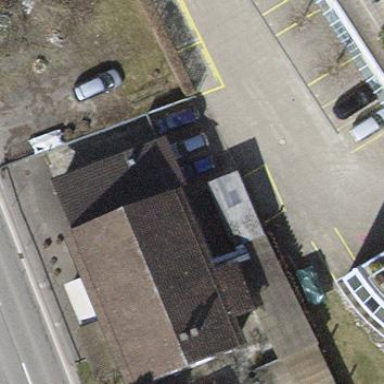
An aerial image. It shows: Skillion-roofed building.